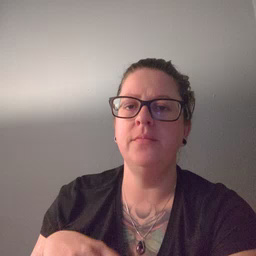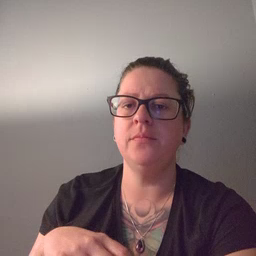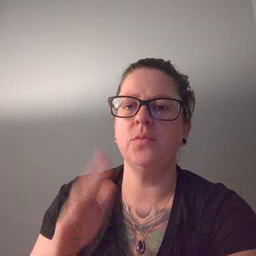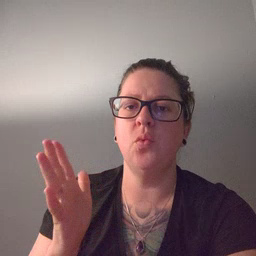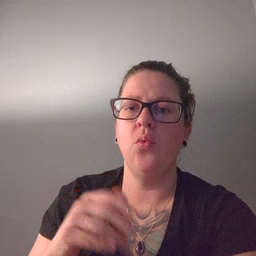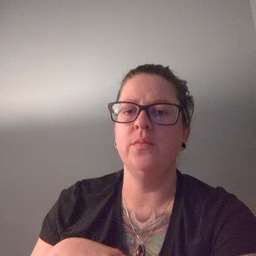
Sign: talk